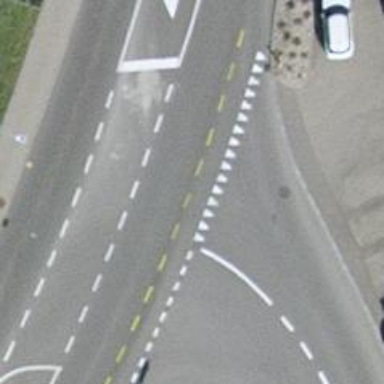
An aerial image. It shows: Road with "give way" sign.